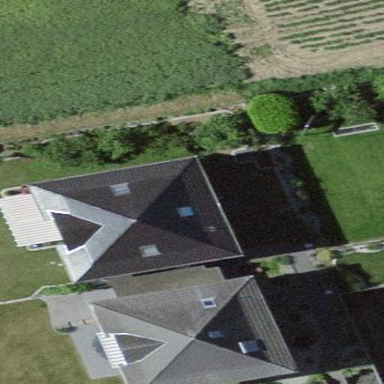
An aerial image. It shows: Residential building with pyramidal roof shape.